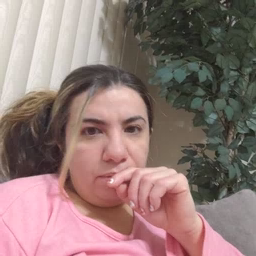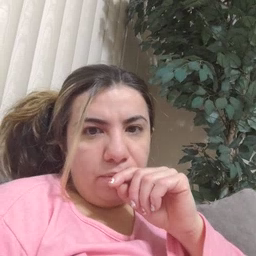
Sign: yes